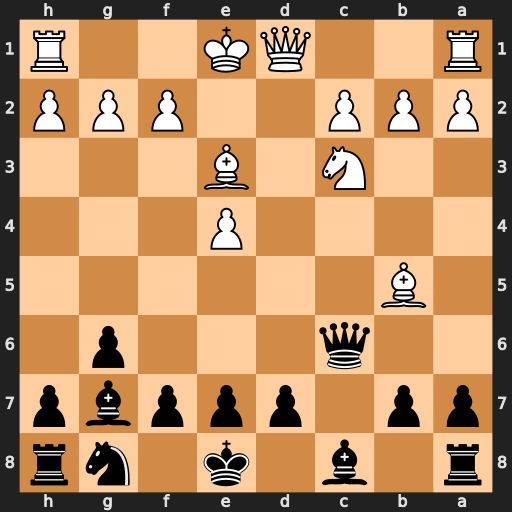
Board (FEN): r1b1k1nr/pp1pppbp/2q3p1/1B6/4P3/2N1B3/PPP2PPP/R2QK2R
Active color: b
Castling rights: KQkq
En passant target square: -
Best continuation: Bxc3+ bxc3 Qxb5